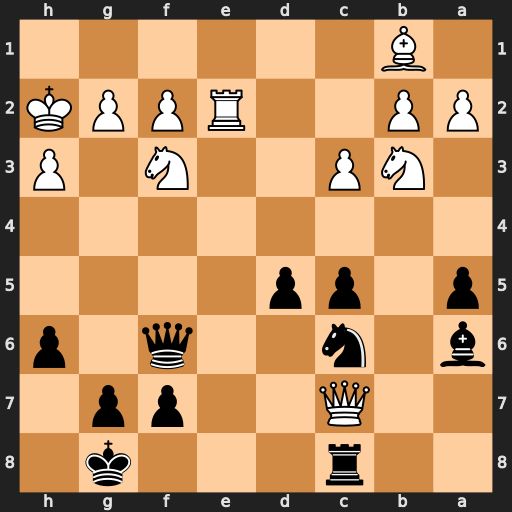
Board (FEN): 2r3k1/2Q2pp1/b1n2q1p/p1pp4/8/1NP2N1P/PP2RPPK/1B6
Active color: b
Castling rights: -
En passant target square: -
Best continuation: Kf8 Qd7 Rd8